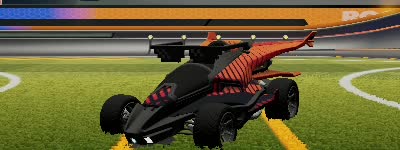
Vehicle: aftershock